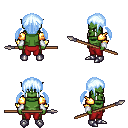
a pixel art fantasy rpg character, male body template, orc, green skin, gold arm armor, red pants, white cyan twin-tailed hairstyle, white cloth bracers, metal boots, spear, four views (front, back, left, right), 2x2 character sprite sheet, small pixel art, hard edges, no anti-aliasing